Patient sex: F
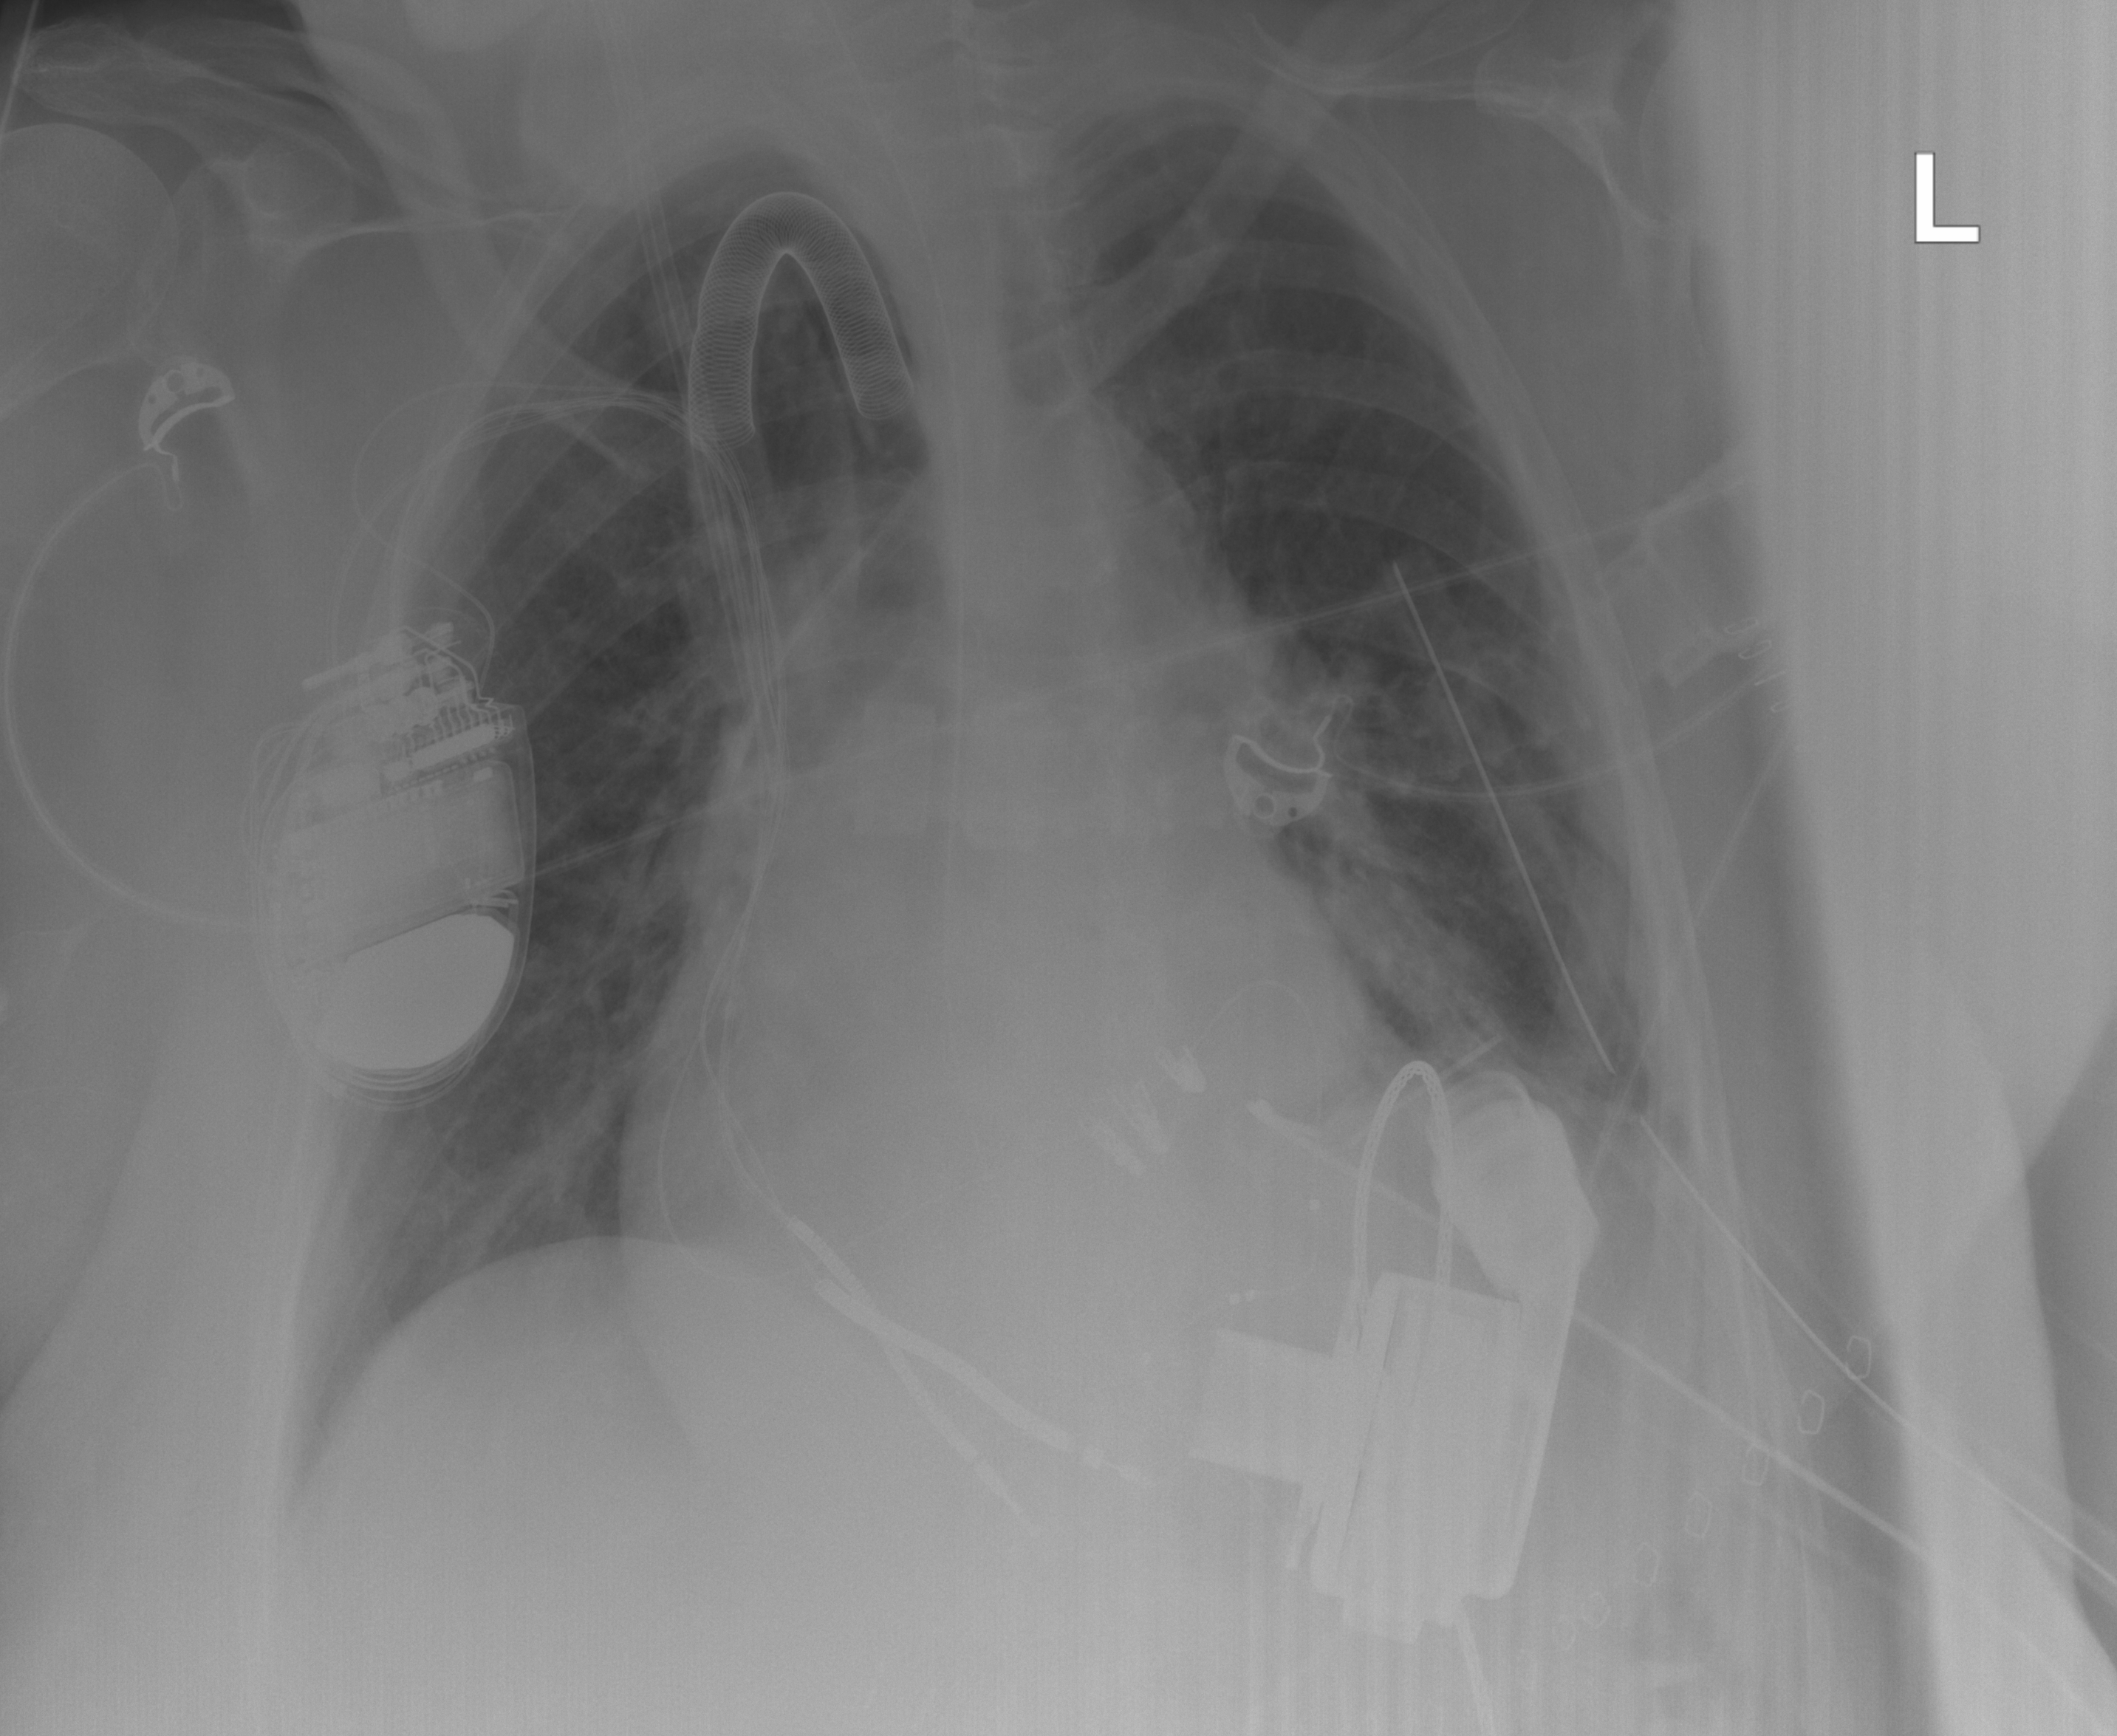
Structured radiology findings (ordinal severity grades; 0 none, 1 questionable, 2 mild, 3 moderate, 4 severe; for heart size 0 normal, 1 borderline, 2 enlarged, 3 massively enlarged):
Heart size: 2
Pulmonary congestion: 0
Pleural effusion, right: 0
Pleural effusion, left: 2
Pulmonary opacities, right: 0
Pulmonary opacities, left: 0
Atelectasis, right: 2
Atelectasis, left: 2